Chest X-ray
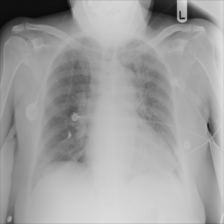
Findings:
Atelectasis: negative
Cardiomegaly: negative
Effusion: negative
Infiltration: negative
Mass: negative
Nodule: negative
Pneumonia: negative
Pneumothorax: negative
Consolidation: negative
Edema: negative
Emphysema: negative
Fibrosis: negative
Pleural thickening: negative
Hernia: negative